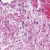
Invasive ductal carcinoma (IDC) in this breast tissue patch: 0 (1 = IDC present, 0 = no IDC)